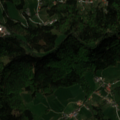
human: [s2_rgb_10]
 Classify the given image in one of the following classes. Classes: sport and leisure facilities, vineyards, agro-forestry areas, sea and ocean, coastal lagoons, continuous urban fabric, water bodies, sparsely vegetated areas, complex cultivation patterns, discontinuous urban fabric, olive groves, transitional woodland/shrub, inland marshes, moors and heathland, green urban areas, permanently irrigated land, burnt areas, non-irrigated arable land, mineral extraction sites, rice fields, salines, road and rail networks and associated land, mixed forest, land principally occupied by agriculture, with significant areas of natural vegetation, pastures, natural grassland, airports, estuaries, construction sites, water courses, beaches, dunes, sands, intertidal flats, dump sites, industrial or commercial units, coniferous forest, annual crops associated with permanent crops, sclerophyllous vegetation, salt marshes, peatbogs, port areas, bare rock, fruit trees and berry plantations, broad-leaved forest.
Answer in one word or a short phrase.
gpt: pastures, complex cultivation patterns, mixed forest